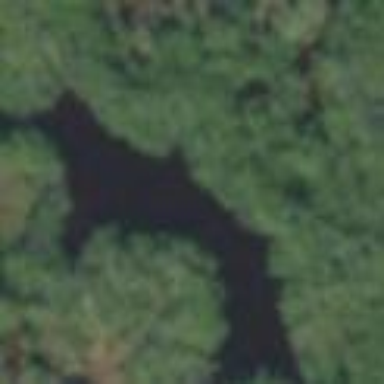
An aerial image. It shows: Pond with natural water.